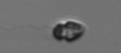
Label: Heterocapsa_rotundata